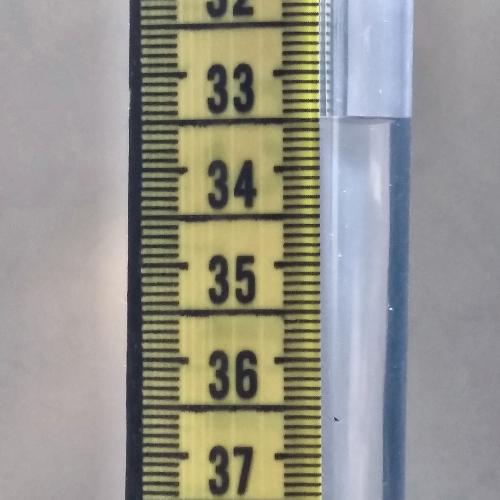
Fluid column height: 33.5 cm